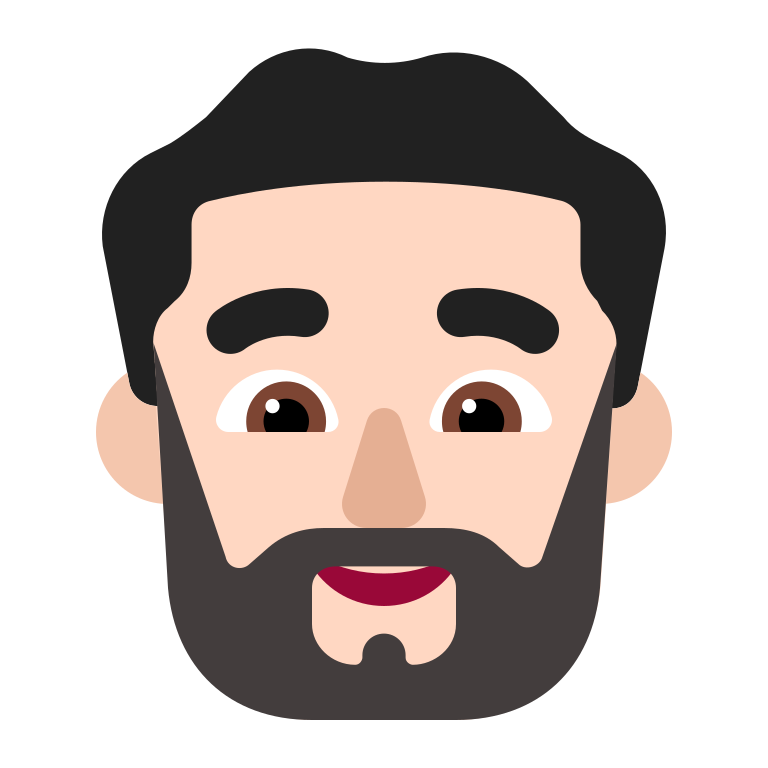
man beard flat light